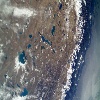
Label: land